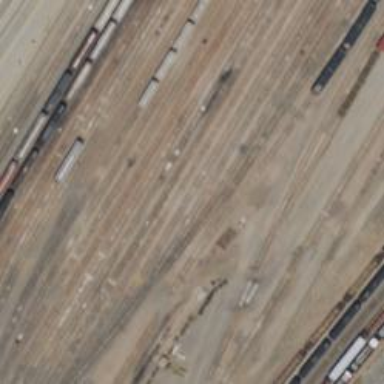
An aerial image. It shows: Railway yard.